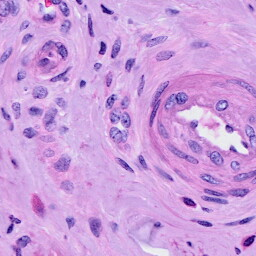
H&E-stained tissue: Cervix